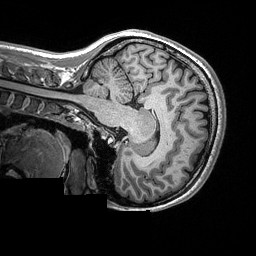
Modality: T1w
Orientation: sagittal
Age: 27
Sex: female
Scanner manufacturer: siemens
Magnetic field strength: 3 T
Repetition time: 2.3 s
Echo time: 0.00294 s